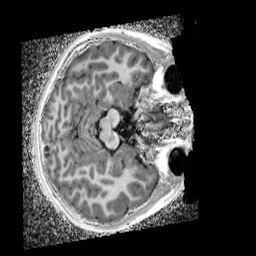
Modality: UNIT1_denoised
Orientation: axial
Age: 9
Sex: male
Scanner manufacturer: siemens
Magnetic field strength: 3 T
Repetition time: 4 s
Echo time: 0.00299 s